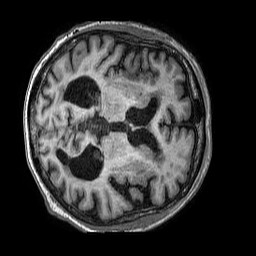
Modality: T1w
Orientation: axial
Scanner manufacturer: philips
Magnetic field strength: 3 T
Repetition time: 0.006766 s
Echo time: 0.003041 s